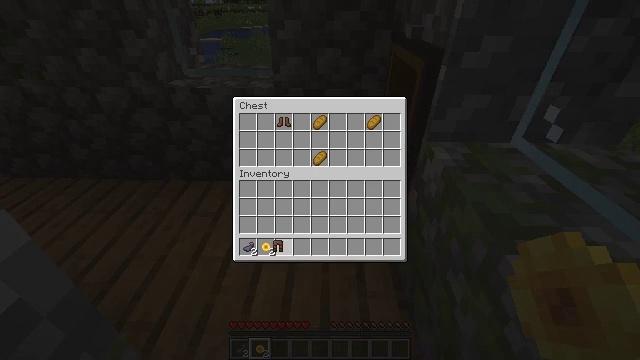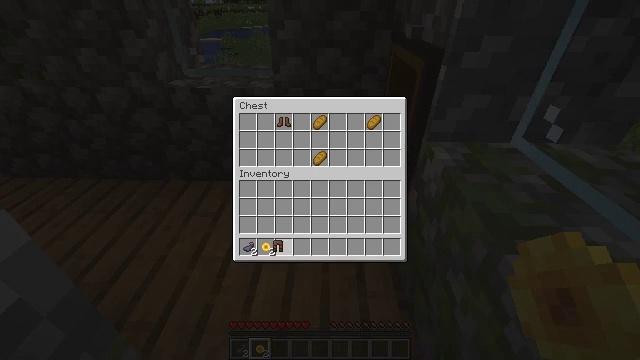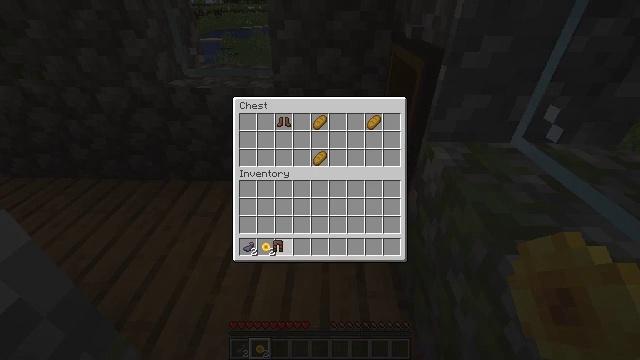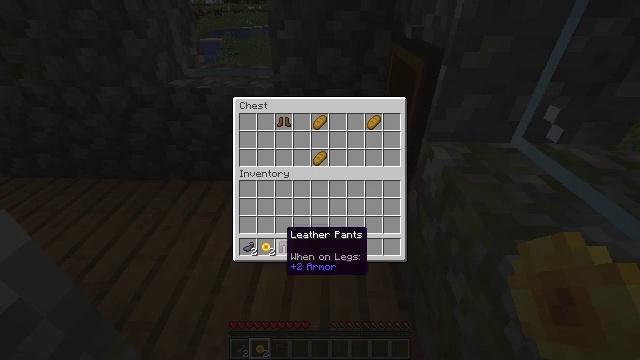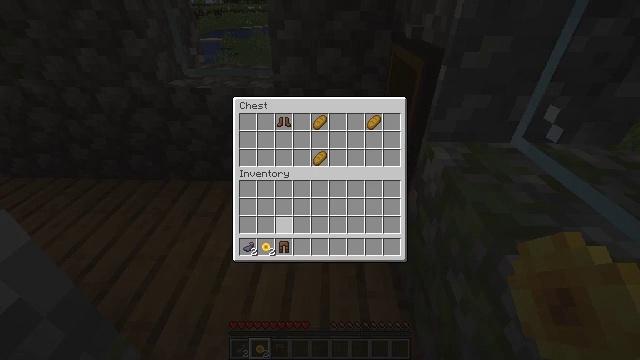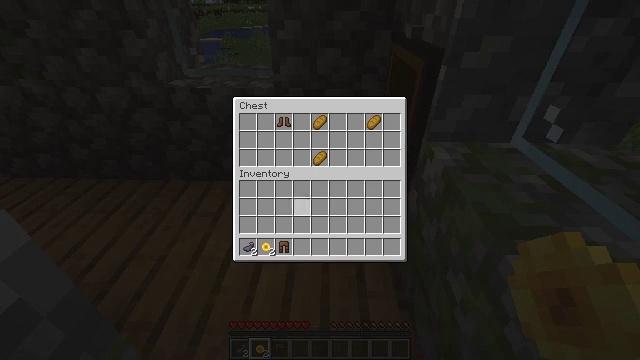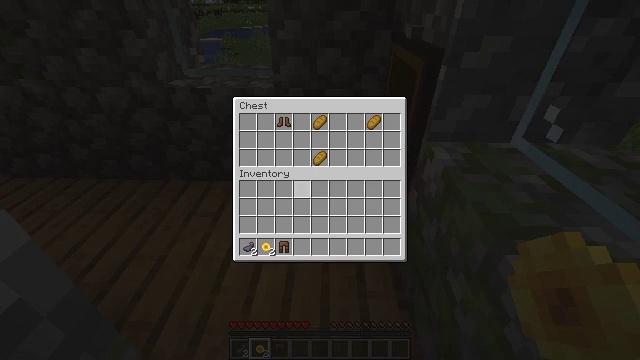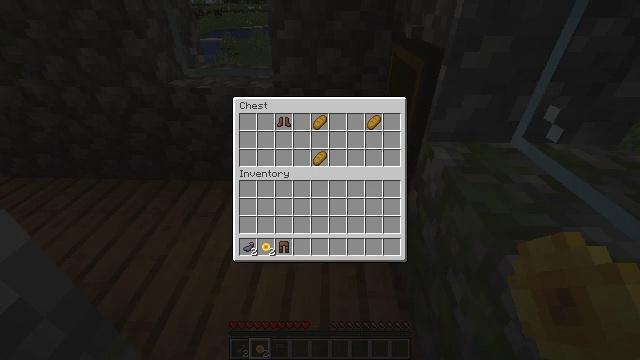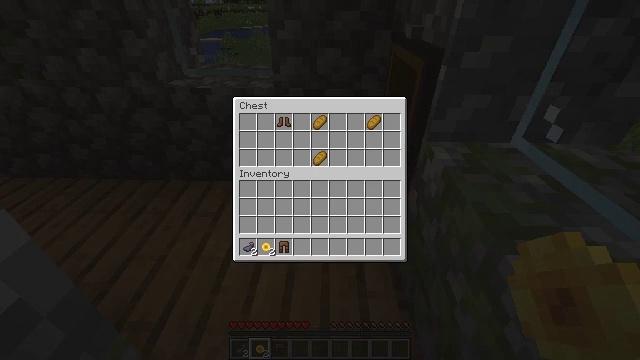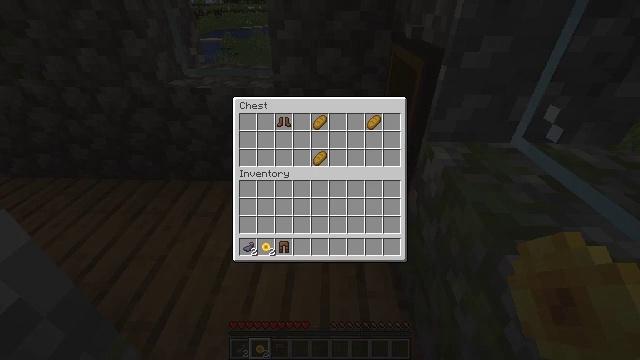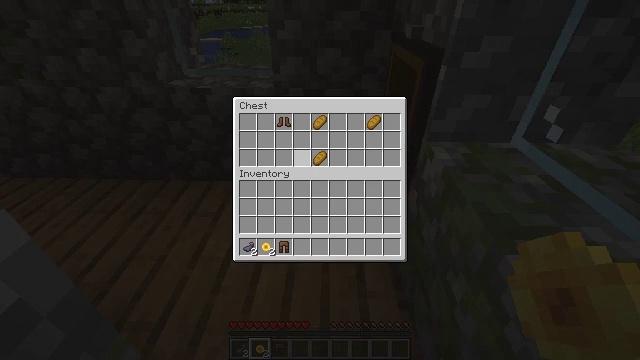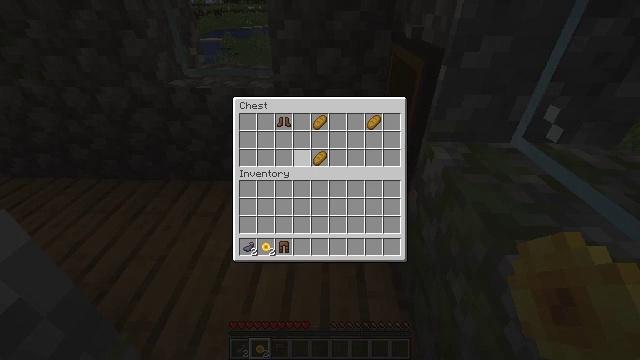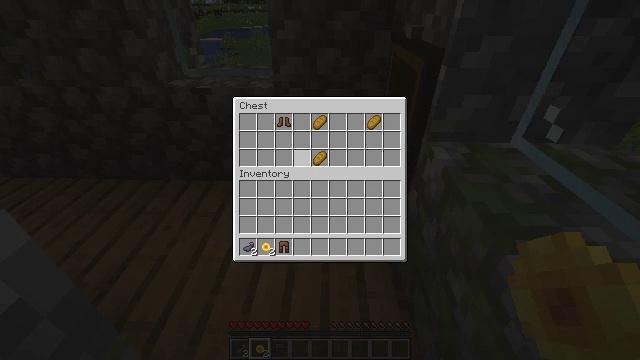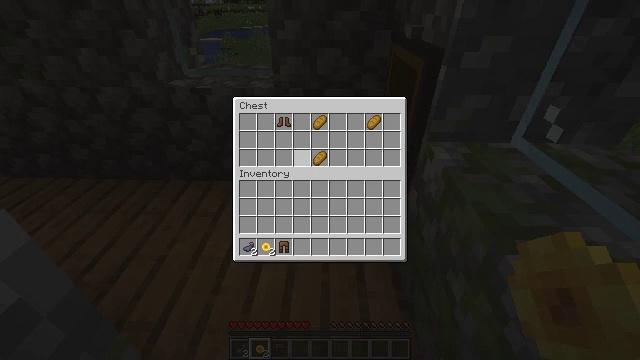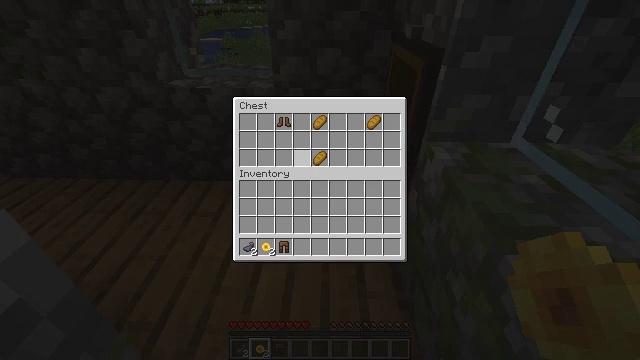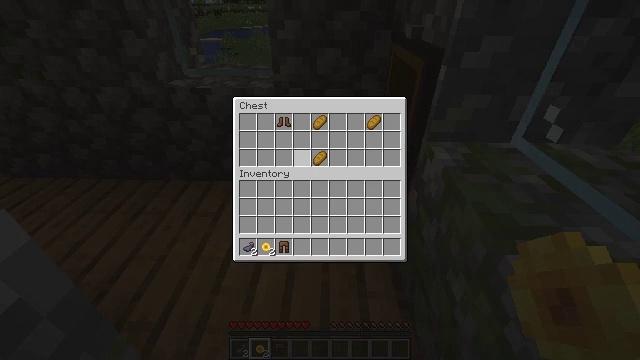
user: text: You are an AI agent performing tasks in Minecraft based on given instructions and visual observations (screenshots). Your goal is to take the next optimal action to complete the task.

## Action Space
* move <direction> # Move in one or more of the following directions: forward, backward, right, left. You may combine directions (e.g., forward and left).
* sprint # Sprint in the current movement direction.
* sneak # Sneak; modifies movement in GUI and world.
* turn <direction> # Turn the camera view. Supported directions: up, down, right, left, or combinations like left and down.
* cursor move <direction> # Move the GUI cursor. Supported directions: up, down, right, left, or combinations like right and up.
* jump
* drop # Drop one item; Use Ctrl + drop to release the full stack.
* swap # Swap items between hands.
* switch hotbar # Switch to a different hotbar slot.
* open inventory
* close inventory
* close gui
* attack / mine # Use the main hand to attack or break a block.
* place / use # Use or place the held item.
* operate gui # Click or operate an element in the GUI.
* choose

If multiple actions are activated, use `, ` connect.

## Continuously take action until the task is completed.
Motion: motion action
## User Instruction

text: Craft yellow dye.
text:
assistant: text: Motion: attack / mine
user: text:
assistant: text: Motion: attack / mine
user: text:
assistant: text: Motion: no_op
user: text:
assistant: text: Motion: turn right and up
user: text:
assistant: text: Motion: turn right and up
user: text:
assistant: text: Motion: turn right and up
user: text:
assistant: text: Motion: turn up
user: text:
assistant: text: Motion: no_op
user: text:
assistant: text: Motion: no_op
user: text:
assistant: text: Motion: no_op
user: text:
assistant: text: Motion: no_op
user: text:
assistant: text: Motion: no_op
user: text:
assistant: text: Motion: no_op
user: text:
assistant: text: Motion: no_op
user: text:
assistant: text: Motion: no_op
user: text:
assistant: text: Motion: no_op
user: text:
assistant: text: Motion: no_op
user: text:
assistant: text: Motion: no_op
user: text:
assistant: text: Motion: no_op
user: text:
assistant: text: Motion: no_op
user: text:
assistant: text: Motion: no_op
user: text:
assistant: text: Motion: no_op
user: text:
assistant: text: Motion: no_op
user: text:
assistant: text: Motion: no_op
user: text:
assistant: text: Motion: no_op
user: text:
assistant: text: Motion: no_op
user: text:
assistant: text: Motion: no_op
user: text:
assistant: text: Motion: no_op
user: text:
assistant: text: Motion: no_op
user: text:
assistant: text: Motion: no_op